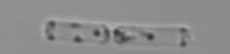
Label: Cerataulina_pelagica